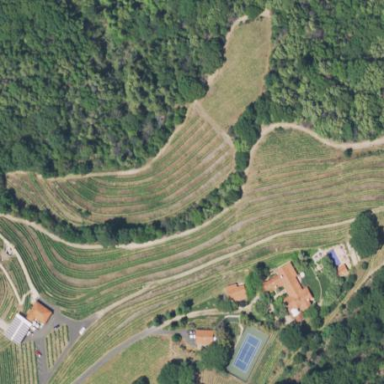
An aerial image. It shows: Vineyard with wine grapes as the crop.